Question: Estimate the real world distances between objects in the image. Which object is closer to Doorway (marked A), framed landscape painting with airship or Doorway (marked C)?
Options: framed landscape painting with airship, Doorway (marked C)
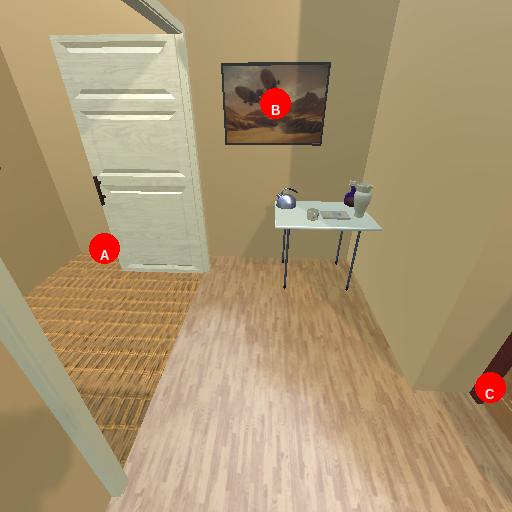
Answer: framed landscape painting with airship